Interaction volume radius: 5 \u00c5
Interaction volume height: 10 \u00c5
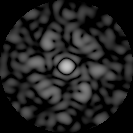
Disorder parameter: 0.6869